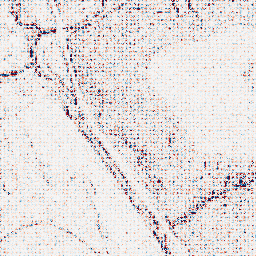
Category: wavelet
Decomposition family: wavelet_reverse_biorthogonal
Decomposition parameters: wavelet: rbio1.3
level: 1
Upsampling method: sinc_blackman
Upsampling parameters: scale: 4
kernel_size: 4
Upsampling scale: 4